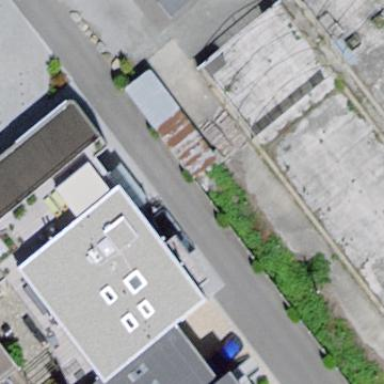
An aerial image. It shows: Gray apartments building with rooftop.